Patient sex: M
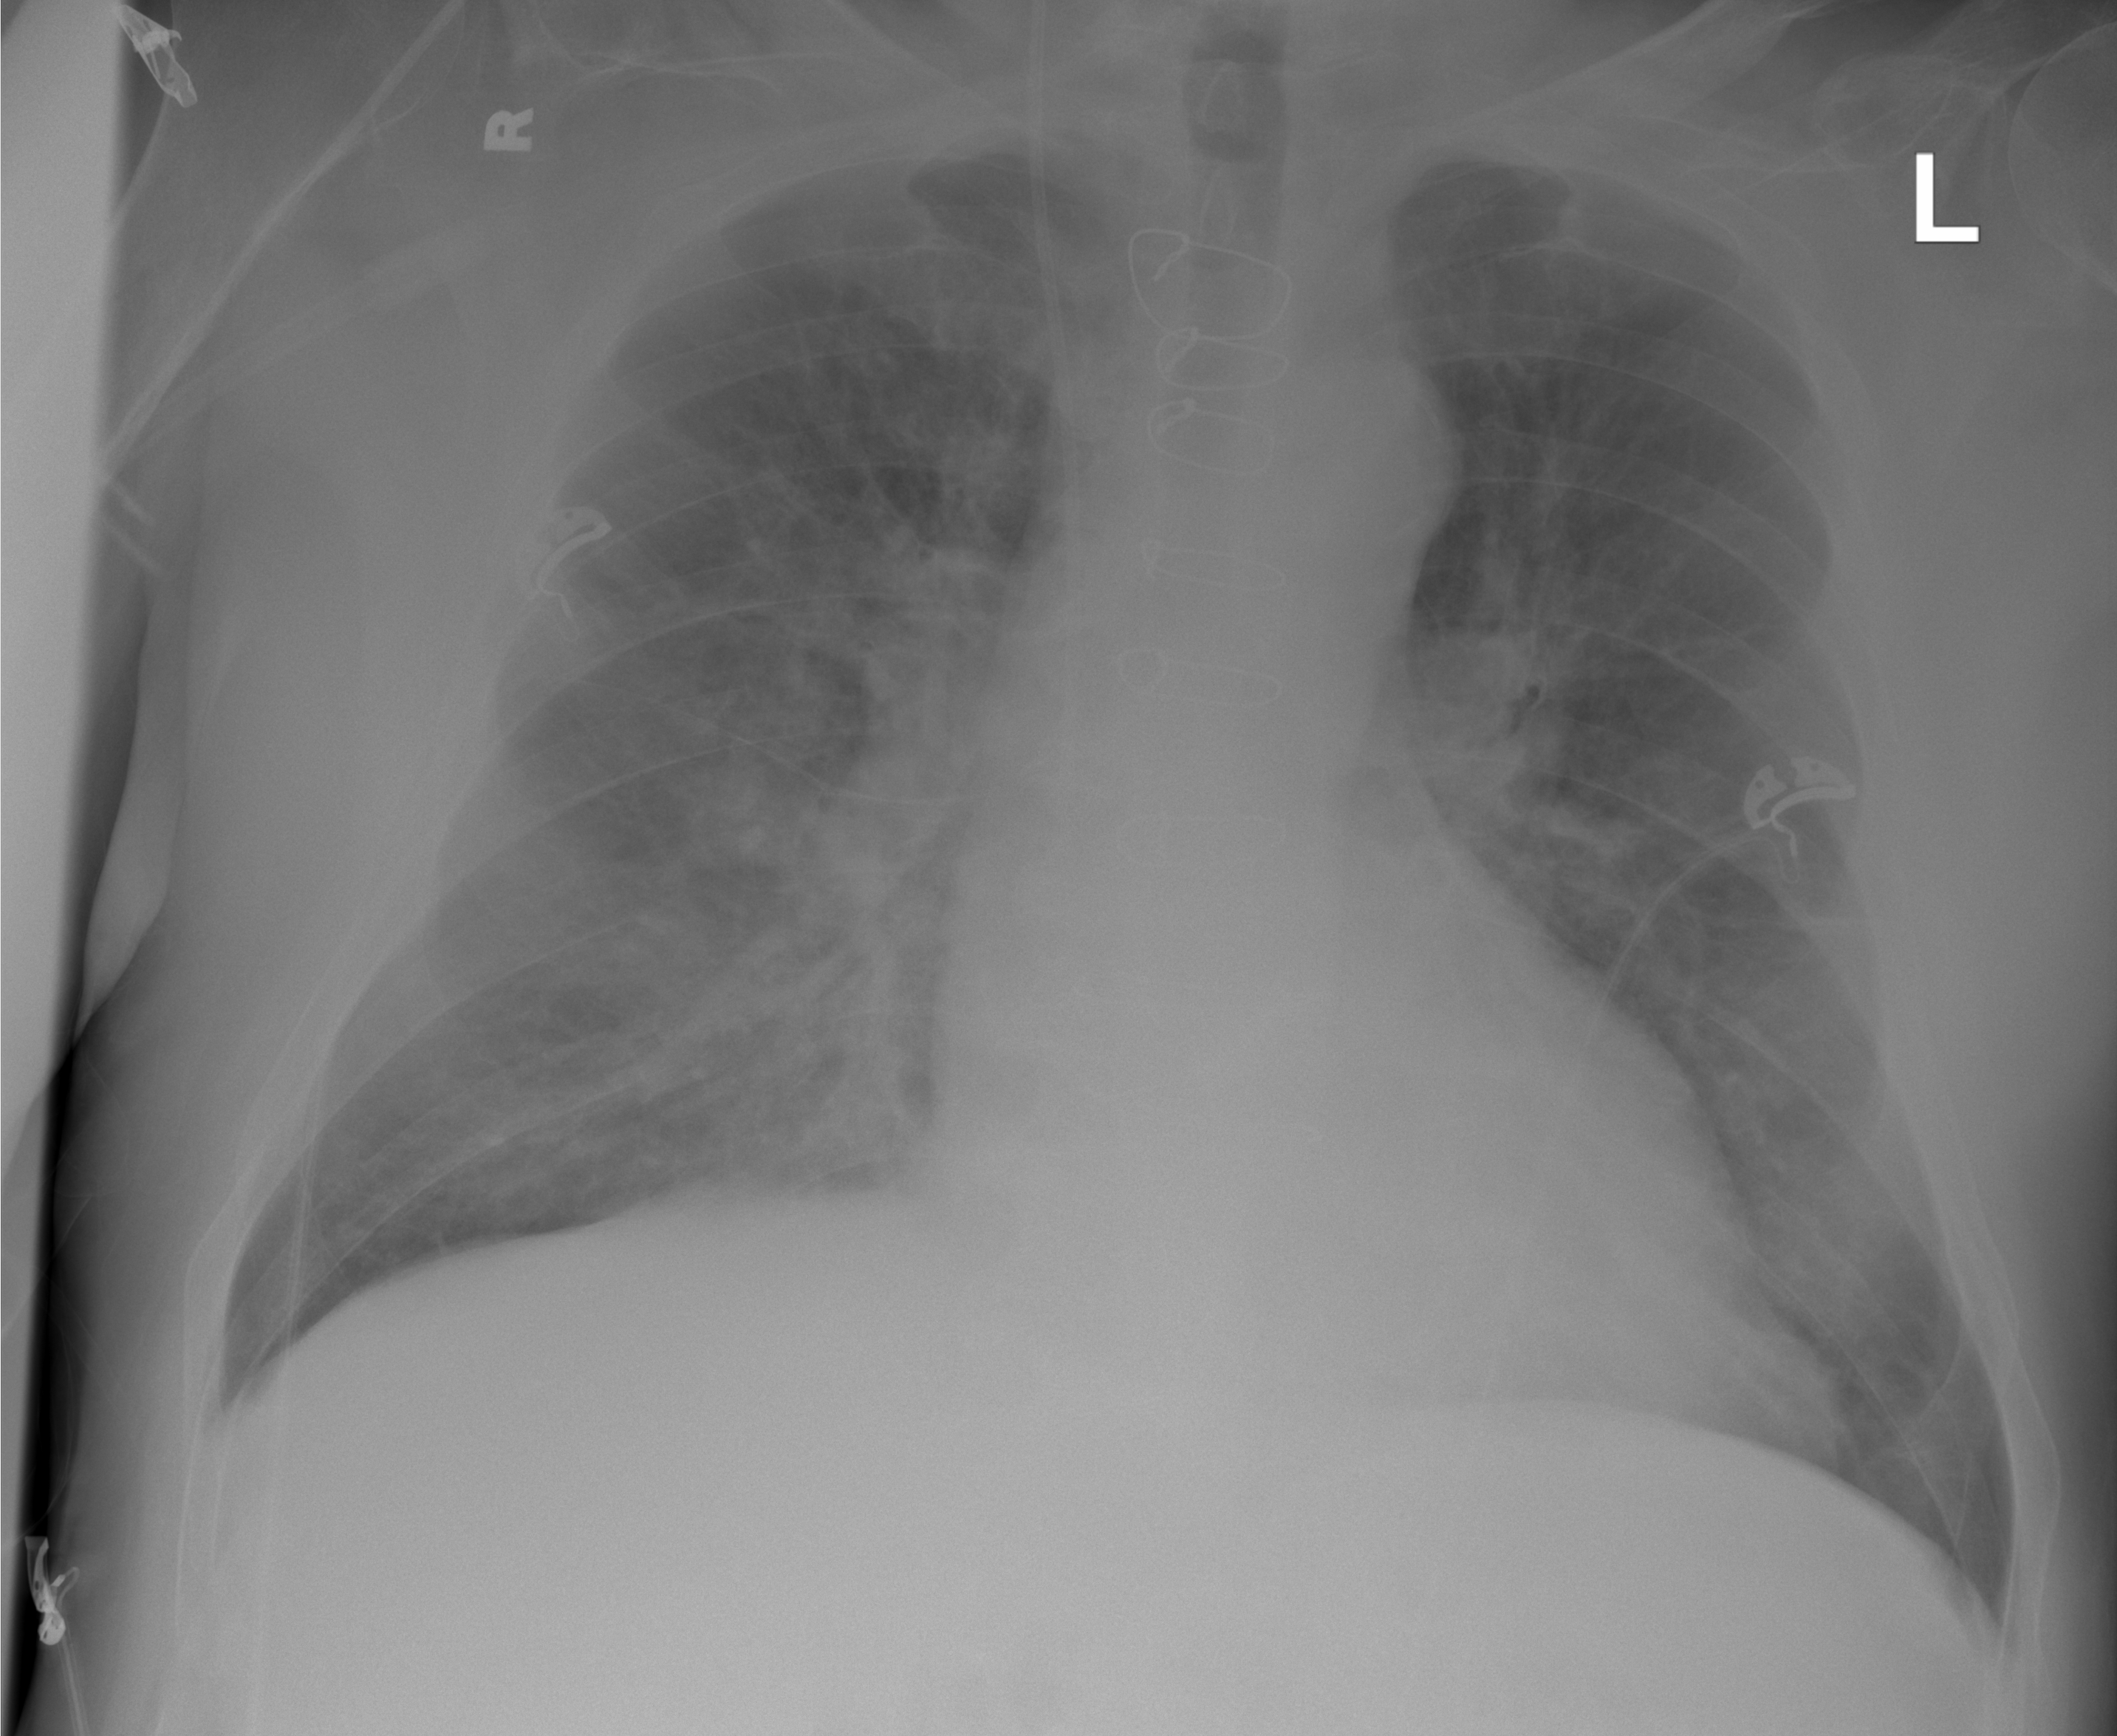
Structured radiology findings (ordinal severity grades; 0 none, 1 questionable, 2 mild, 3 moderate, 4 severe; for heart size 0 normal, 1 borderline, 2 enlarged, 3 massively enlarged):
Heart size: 0
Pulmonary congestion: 1
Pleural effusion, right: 1
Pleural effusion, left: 0
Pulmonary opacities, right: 0
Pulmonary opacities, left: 0
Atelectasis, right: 1
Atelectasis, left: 0